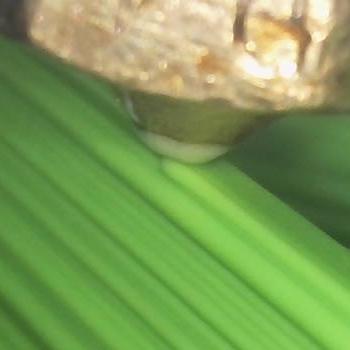
Flow rate: 133%